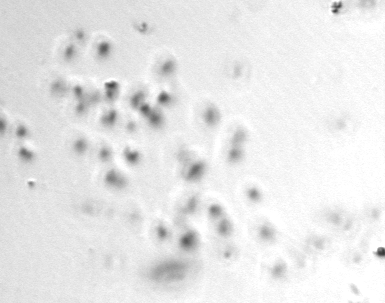
Label: Phaeocystis